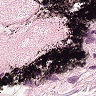
Metastatic tissue present: no